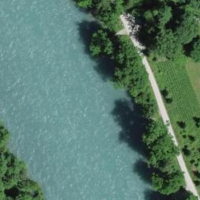
EUNIS habitat code: 15
Species observed at this site:
Leucanthemum vulgare